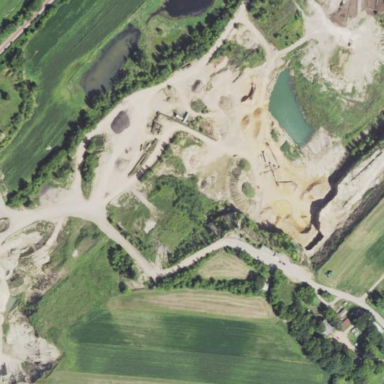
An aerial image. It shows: Quarry area.